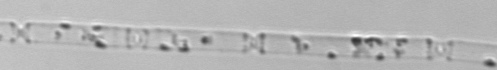
Label: Cerataulina_pelagica